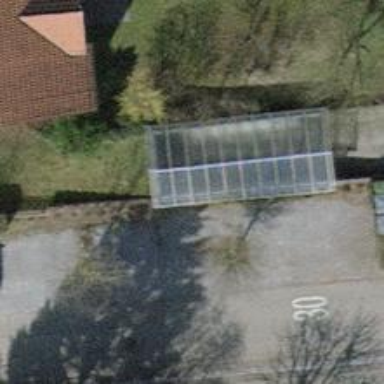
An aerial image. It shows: Parking entrance.